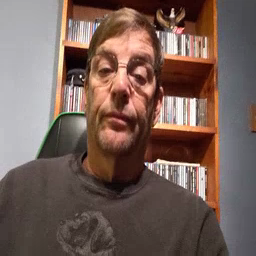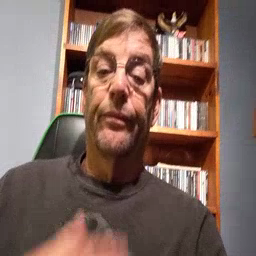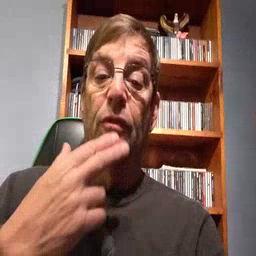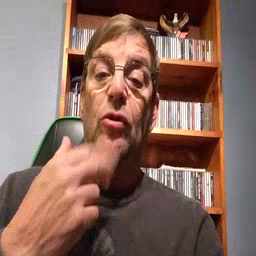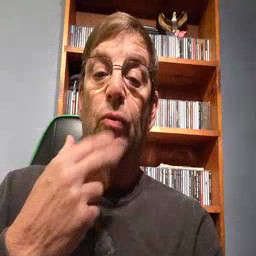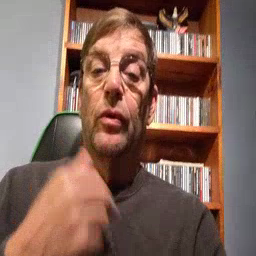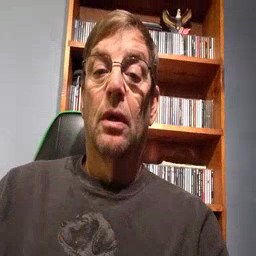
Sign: cute